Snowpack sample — Loveland Pass, Silver Plume, Colorado, USA (2/11/26, 12:00 PM MST)
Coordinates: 39.663, -105.886
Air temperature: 35 °F
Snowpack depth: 82 cm
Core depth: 10 cm
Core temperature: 15.8 °F
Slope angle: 13°, slope face: 12°
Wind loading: high
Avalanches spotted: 1
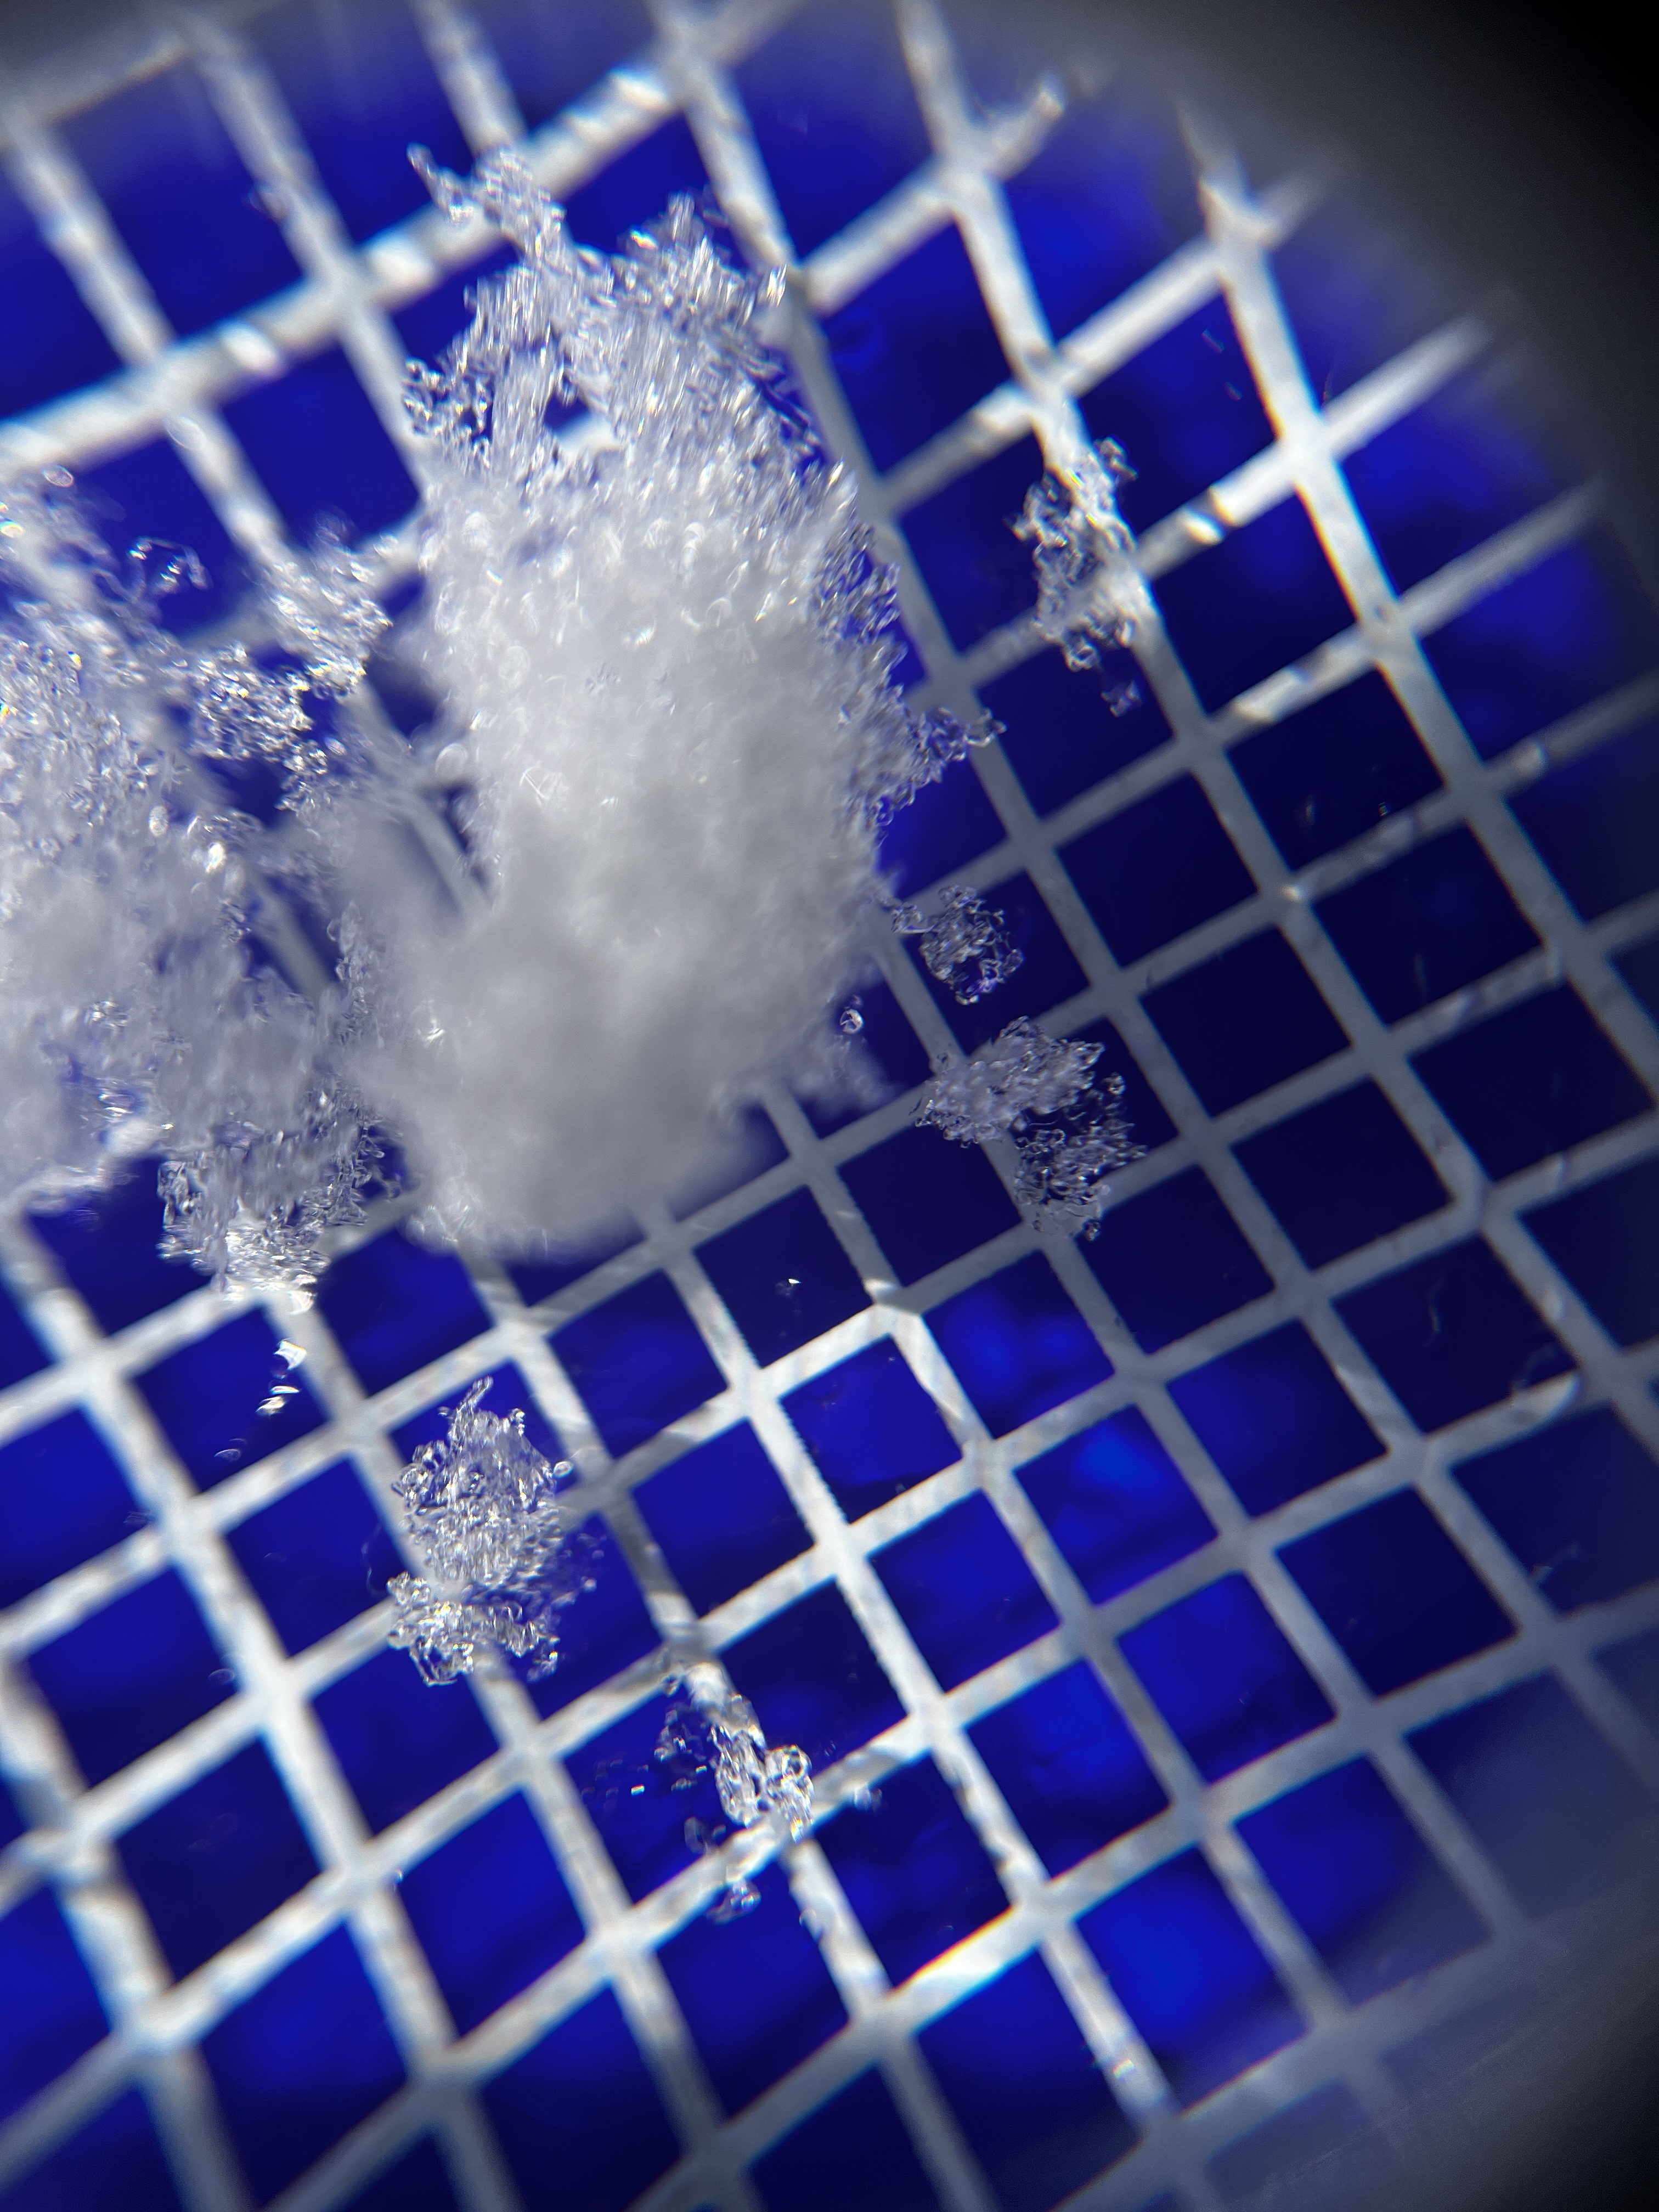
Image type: magnified_profile
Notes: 1 small avalanche spotted on the north side of the bowl, lots of wind loading